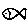
Label: fish